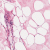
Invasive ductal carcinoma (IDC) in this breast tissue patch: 0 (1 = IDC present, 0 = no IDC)